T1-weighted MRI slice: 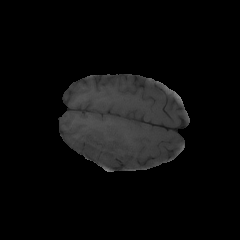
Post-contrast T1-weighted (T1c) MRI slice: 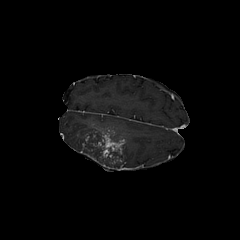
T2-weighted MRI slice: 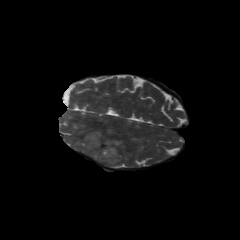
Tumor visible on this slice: yes